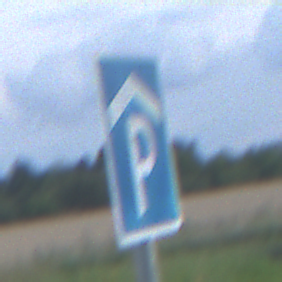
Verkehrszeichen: Parkhaus
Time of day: MorningAfternoon
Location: Outdoor (Nature)
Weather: PartlyCloudy
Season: NotSpecified
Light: Natural